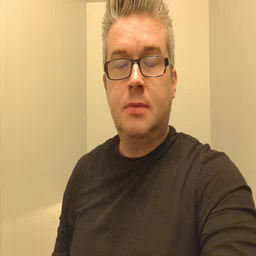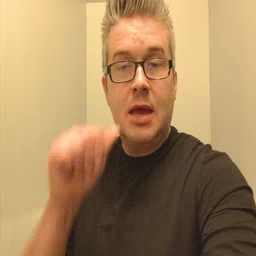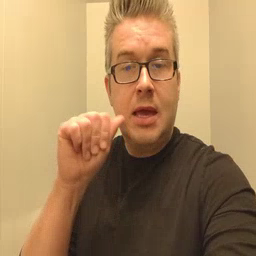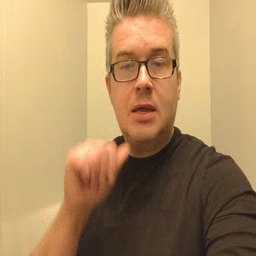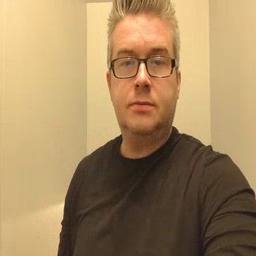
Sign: aunt